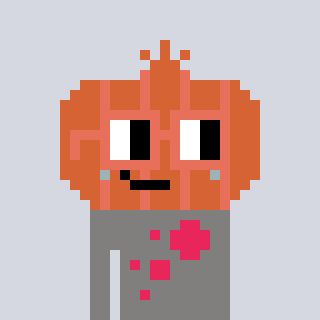
a pixel art character with square orange glasses, a onion-shaped head and a bluegrey-colored body on a cool background